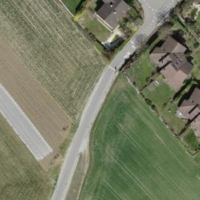
EUNIS habitat code: 52
Species observed at this site:
Dryas octopetala